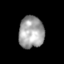
Tissue: skin
Cell type: Fibroblasts
Senescence score: 0.7123
Nuclear area (px): 788
Mean DAPI intensity: 162.909